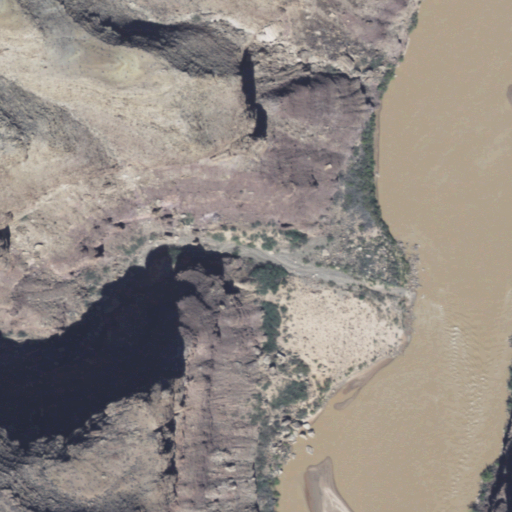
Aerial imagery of valley in Arizona named Carbon Canyon containing shrub, open water, and barren land